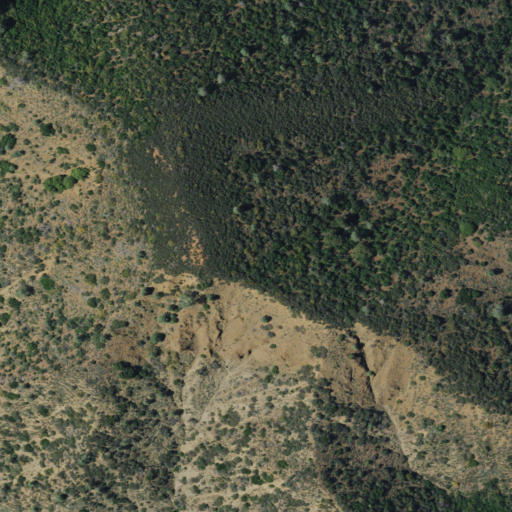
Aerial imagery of mountain in California named Goat Mountain containing grassland, shrub, and mixed forest